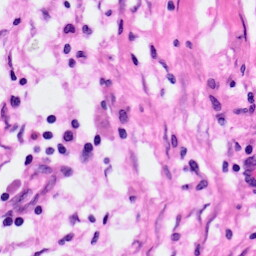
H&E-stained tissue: Pancreatic